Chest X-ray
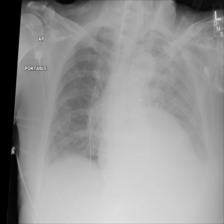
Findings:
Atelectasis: negative
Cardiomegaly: negative
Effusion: negative
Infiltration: negative
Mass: negative
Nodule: negative
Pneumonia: negative
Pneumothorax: negative
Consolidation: negative
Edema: negative
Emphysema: negative
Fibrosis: negative
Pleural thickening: negative
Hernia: negative